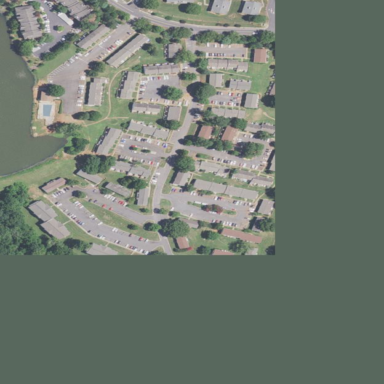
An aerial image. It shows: Condominium in residential area.